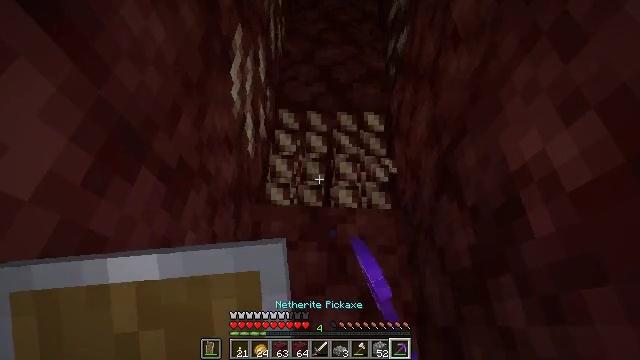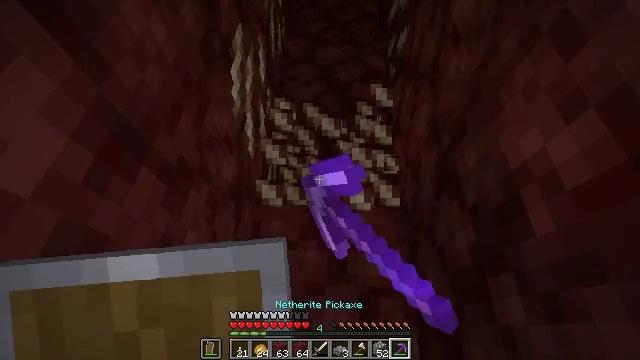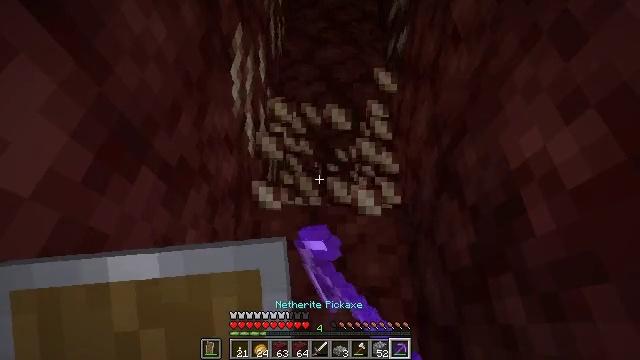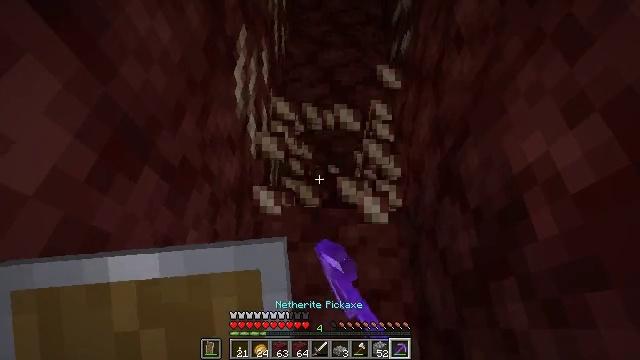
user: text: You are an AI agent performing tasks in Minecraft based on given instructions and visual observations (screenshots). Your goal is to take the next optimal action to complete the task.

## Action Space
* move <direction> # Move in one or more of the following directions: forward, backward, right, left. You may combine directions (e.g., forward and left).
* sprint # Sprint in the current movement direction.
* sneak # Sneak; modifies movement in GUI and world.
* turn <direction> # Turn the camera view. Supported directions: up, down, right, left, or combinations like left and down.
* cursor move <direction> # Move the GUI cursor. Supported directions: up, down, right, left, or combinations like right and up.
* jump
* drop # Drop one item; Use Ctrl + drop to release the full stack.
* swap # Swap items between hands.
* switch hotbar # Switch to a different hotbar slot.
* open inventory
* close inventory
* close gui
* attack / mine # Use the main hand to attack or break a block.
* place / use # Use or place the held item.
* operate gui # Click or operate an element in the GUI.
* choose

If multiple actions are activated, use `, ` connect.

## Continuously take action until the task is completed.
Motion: motion action
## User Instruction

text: Extract nether quartz by breaking the ore.
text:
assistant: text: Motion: attack / mine
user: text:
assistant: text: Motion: attack / mine
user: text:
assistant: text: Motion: attack / mine
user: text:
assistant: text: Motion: attack / mine